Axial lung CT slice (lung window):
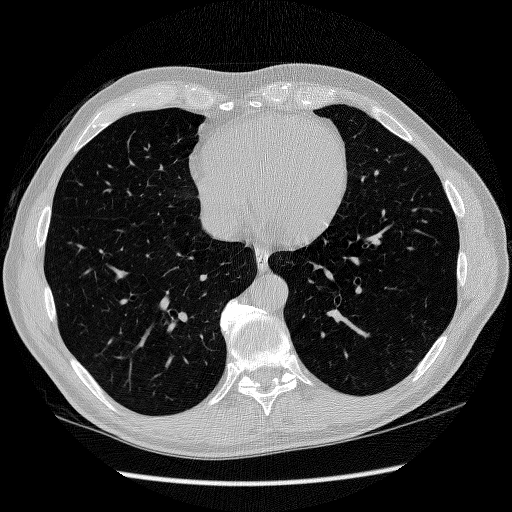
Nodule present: no